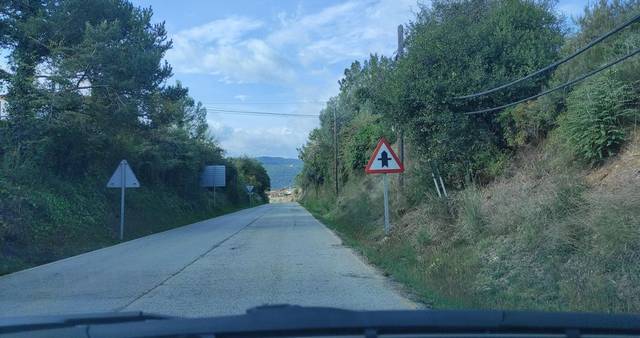
Region: Spain
Coordinates: 42.203, 2.705